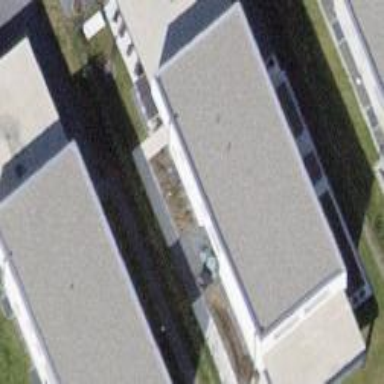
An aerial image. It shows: Building.